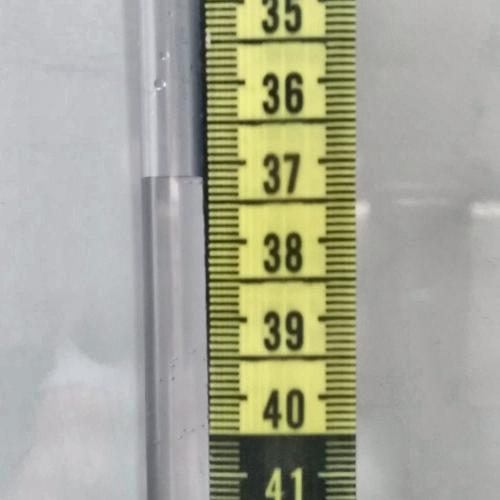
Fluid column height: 37.2 cm